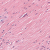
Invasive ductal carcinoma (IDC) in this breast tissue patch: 0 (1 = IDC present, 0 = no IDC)